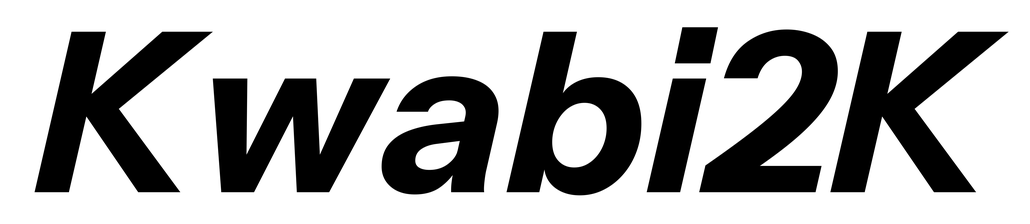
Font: InstrumentSans-Italic_Bold_Italic